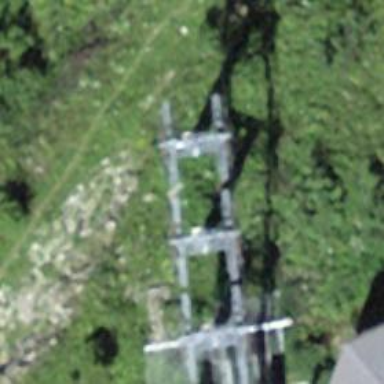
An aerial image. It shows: Pylon for aerialway.